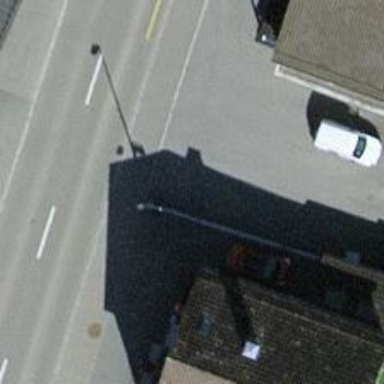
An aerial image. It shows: Bus stop with platform for public transport.